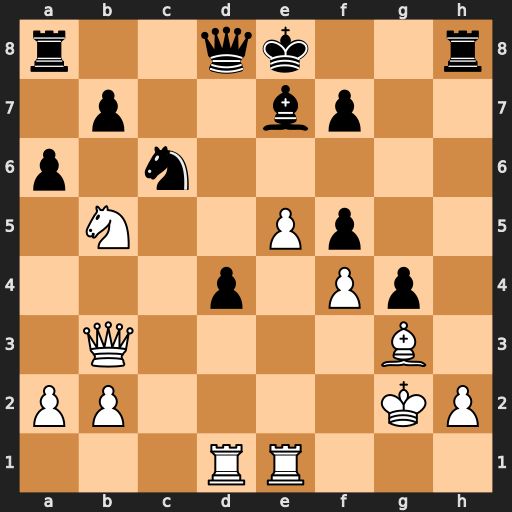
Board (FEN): r2qk2r/1p2bp2/p1n5/1N2Pp2/3p1Pp1/1Q4B1/PP4KP/3RR3
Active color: w
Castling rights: kq
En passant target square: -
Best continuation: Nd6+ Bxd6 exd6+ Kf8 Qxb7